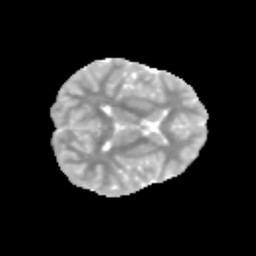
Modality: MD
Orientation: axial
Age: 9
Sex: female
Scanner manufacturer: siemens
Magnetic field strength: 3 T
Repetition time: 3.8 s
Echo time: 0.07 s